Field crop: tomato
Growth stage: 1
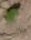
Species: solanum